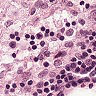
Metastatic tissue present: no